Question: How do I style one column on my table to not have any borders?
I've been using the '<col/>' tag with an id so that I can style it with CSS.
Example of my CSS:
'''
#table td, th {
vertical-align:middle;
text-align:center;
font-size:11px;
border:1px solid #E0E0E0;
}
#col {
width:300px;
border:none !important;
}
'''

The above should make every cell in #table have borders, while the !important declaration should override the cascade above. What am I doing wrong here?
I made the below by making every '<td id="col">' and changing my col selector to 'td#col'. I felt that this was a messy way to do things, I wanted better control over my table by not inserting an id tag into every td column.
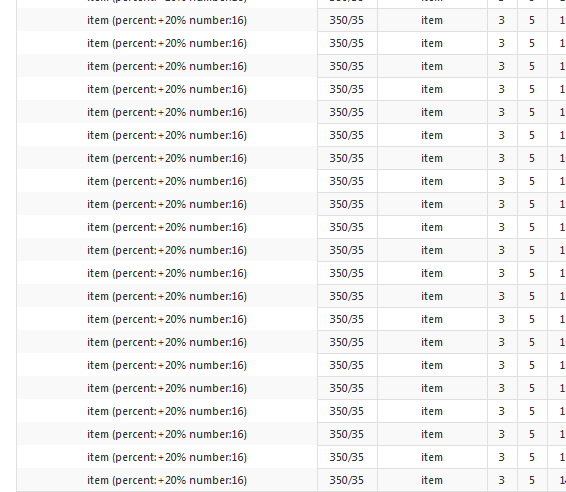
Answer: See <URL>
You are not setting 'border-collapse' property:
> The various border properties apply to columns only if 'border-collapse' is set to 'collapse' on the table element.
Then, given:
> In that case, borders set on columns and column groups are input to the conflict resolution algorithm that selects the border styles at every cell edge.
The borders on the two sides of the column will still impact:
> Borders with a style of 'none' have the lowest priority. Only if the border properties of all the elements meeting at this edge are 'none' will the border be omitted (but note that 'none' is the default value for the border style.)
So you'll only end up removing the top and bottom borders of the affected cells.